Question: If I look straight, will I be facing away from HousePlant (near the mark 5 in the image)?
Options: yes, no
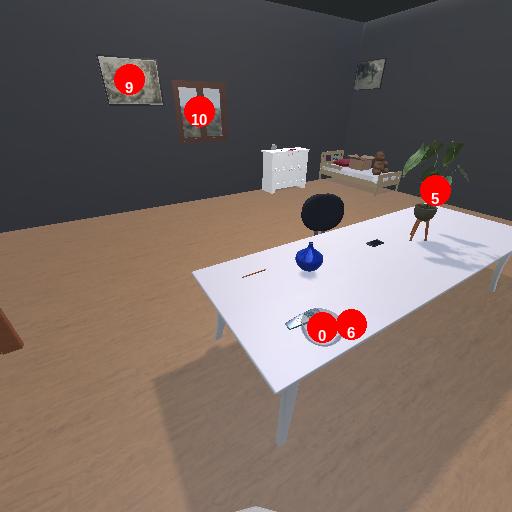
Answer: yes